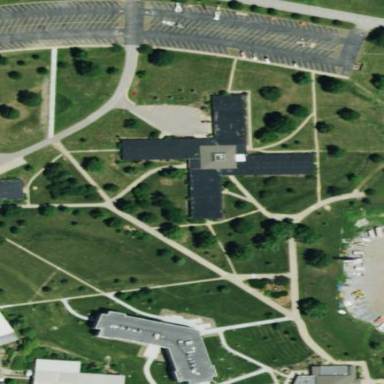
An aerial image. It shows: College building.